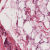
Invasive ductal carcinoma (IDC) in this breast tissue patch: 0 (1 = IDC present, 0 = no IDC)